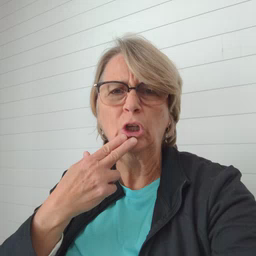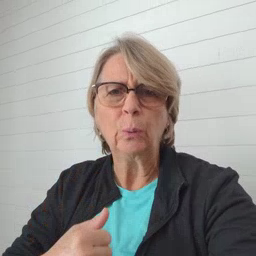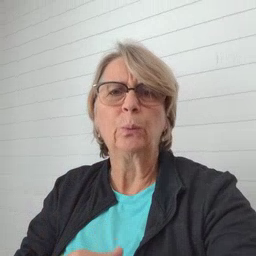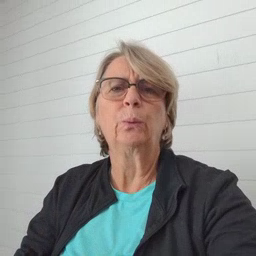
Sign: cute